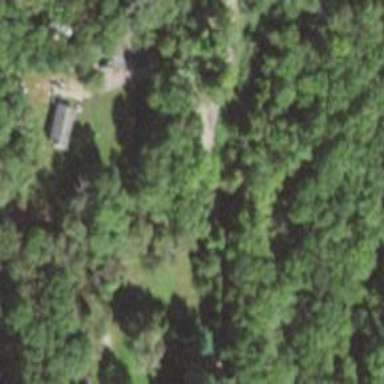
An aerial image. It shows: Residential driveway.